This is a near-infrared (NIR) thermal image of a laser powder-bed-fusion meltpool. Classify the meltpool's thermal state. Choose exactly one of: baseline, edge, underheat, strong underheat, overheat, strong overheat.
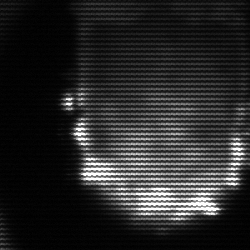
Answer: baseline